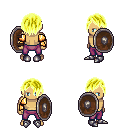
a pixel art fantasy rpg character, male body template, human, tanned skin, gold arm armor, magenta pants, gold bangs hairstyle, metal boots, shield, four views (front, back, left, right), 2x2 character sprite sheet, small pixel art, hard edges, no anti-aliasing